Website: walmart
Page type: cart
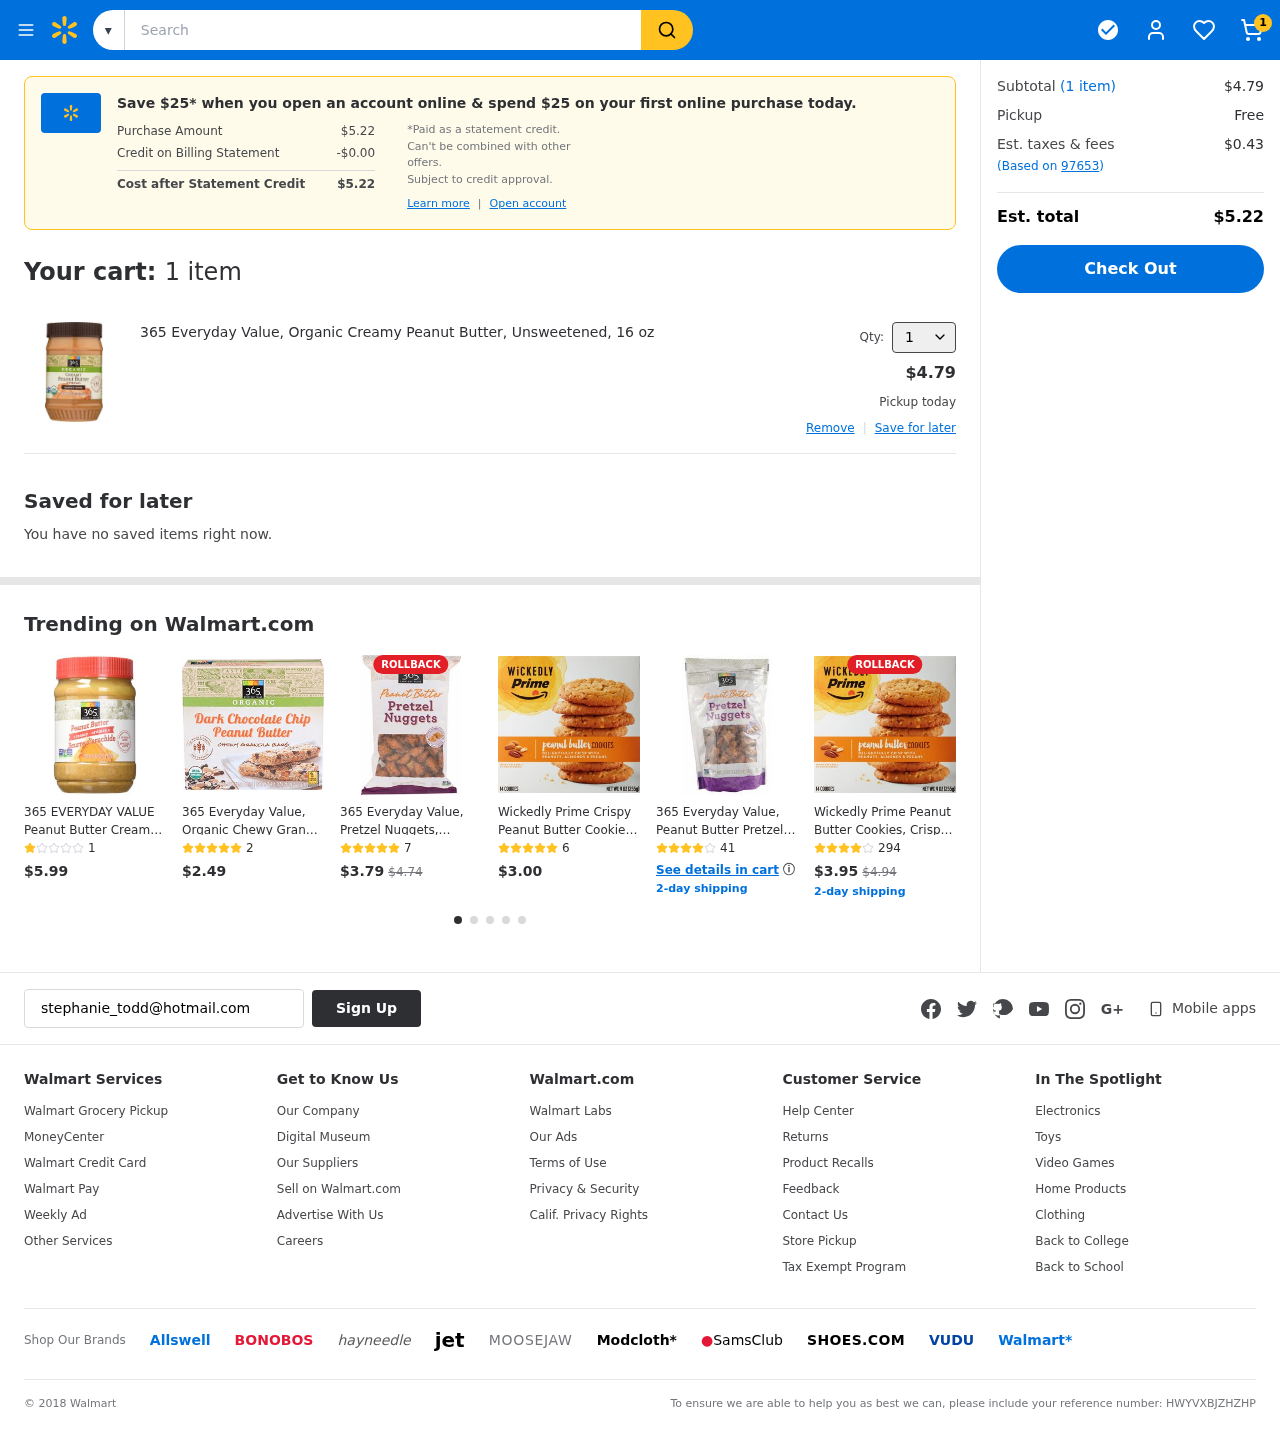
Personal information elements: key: PII_EMAIL
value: stephanie_todd@hotmail.com
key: PII_POSTCODE
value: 97653
Product elements: key: PRODUCT1_NAME
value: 365 Everyday Value, Organic Creamy Peanut Butter, Unsweetened, 16 oz
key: PRODUCT1_PRICE
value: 4.79
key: PRODUCT1_QUANTITY
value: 1
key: PRODUCT2_NAME
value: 365 EVERYDAY VALUE Peanut Butter Creamy, 500 GR
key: PRODUCT2_NUM_RATINGS
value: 1
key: PRODUCT2_PRICE
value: $5.99
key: PRODUCT3_NAME
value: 365 Everyday Value, Organic Chewy Granola Bars, Dark Chocolate Chip Peanut Butter (6 - 1.23 bars), 7
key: PRODUCT3_NUM_RATINGS
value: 2
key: PRODUCT3_PRICE
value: $2.49
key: PRODUCT4_NAME
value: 365 Everyday Value, Pretzel Nuggets, Peanut Butter, 10 oz
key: PRODUCT4_NUM_RATINGS
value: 7
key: PRODUCT4_PRICE
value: $3.79
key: PRODUCT4_ORIGINAL_PRICE
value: $4.74
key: PRODUCT5_NAME
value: Wickedly Prime Crispy Peanut Butter Cookies, 14ct
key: PRODUCT5_NUM_RATINGS
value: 6
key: PRODUCT5_PRICE
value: $3.00
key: PRODUCT6_NAME
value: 365 Everyday Value, Peanut Butter Pretzel Nuggets, 18 oz
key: PRODUCT6_NUM_RATINGS
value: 41
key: PRODUCT7_NAME
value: Wickedly Prime Peanut Butter Cookies, Crispy, 14ct
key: PRODUCT7_NUM_RATINGS
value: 294
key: PRODUCT7_PRICE
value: $3.95
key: PRODUCT7_ORIGINAL_PRICE
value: $4.94
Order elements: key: ORDER_NUM_ITEMS
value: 1
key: ORDER_TOTAL
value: $5.22
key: ORDER_NUM_ITEMS
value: (1 item)
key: ORDER_NUM_ITEMS
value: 1 item
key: ORDER_SUBTOTAL
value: $4.79
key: ORDER_TAX
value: $0.43
Search elements: key: HEADER_SEARCH
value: Search